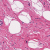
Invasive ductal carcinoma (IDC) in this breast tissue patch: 0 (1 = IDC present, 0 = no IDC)